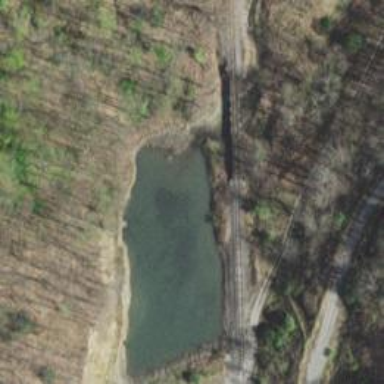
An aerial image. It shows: Railway bridge.